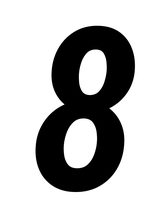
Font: Roboto-Italic_Condensed_SemiBold_Italic